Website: slack
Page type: billing-address
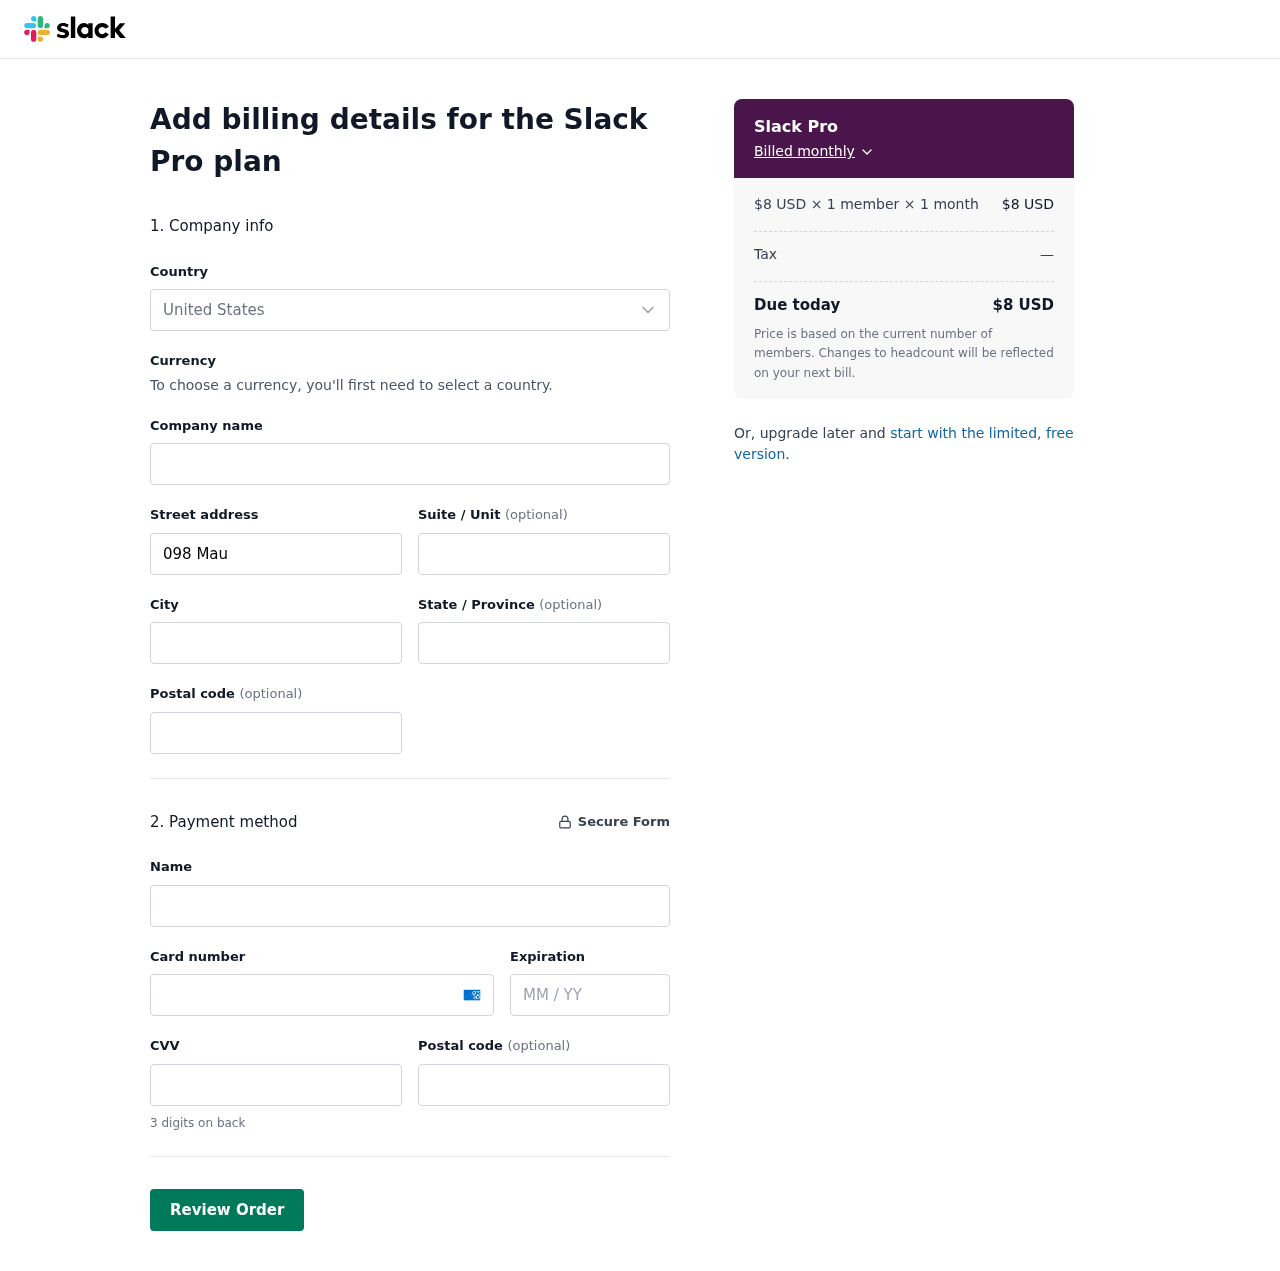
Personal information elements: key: PII_CARD_CVV
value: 4970
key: PII_CARD_EXPIRY
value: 08/27
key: PII_CARD_NUMBER
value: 3425 8444 6579 260
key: PII_CITY
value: New Phillipton
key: PII_COUNTRY
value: United States
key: PII_FULLNAME
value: Michelle Graham
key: PII_POSTCODE
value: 22893
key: PII_POSTCODE2
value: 69652
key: PII_STATE
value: Oklahoma
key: PII_STREET
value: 098 Maurice Freeway Suite 357
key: PII_STREET2
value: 373 Michael Street Suite 894
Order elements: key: ORDER_PLAN_PRICE
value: $8 USD
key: ORDER_NUM_MEMBERS
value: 1 member
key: ORDER_NUM_MONTHS
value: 1 month
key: ORDER_SUBTOTAL
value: $8 USD
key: ORDER_TAX
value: —
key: ORDER_TOTAL
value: $8 USD